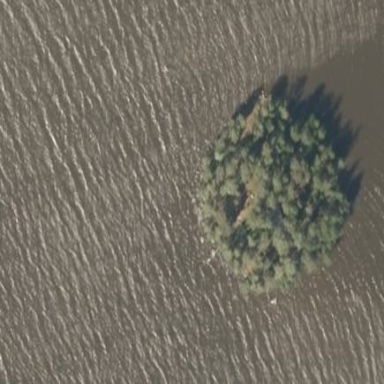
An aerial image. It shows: Island.